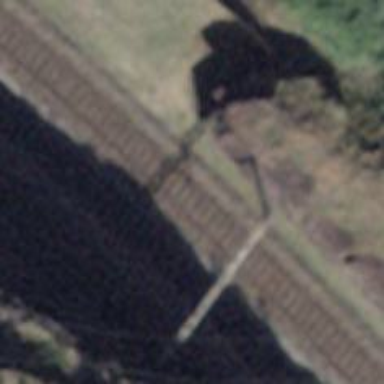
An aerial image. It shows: Single-track electrified railway with contact line.